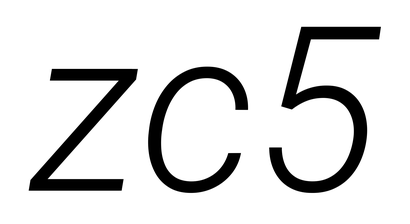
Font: Roboto-Italic_Light_Italic